Question: Does anyone know if there is a package or simple way in R to create tree structures of the following form:

I am not looking for a way to create a nice plot like above. My biggest problem is finding a way to work with such a tree where there is a clear distinction between nodes, leaves and children-nodes. For example I would like to be able to switch two leaves by adjusting a string or vector. So I guess this is mostly a 'data storage' problem.
I have been looking for quite some time now and stumbled upon a package called 'Dendrogram'. The problem with this package is that (as far as I know) it does not allow the labelling of inner nodes such as 'H'and 'V'. Only the final leaves can carry a value or string.
Another package I found is 'rpart' but I think these are only useful for regression trees.
If anyone knows something I would greatly appreciate the help!
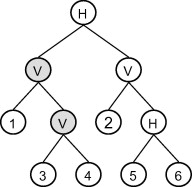
Answer: If you have an edgelist you can do something very simillar with with igraph:
'''
el <- matrix( c( "H" , "V" , "H" , "V2" , "V" , "1" , "V" , "V3" , "V3" , "3" , "V3" , "4" , "V2" , "2" , "V2" , "H2" ) , ncol = 2 , byrow = TRUE )
g <- graph.edgelist(el , directed = TRUE )
V(g)$label <- get.vertex.attribute(g, 'name')
plot(g,layout=layout.reingold.tilford)
'''
You can also name you nodes in the 'el' command as letters and then use 'get.vertex.attribute(g, 'name')' to see what the resulting nodes are called, and then pass whatever character vector you like to get your labels as they are in the picture.